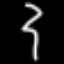
Label: squiggle